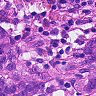
Metastatic tissue present: yes